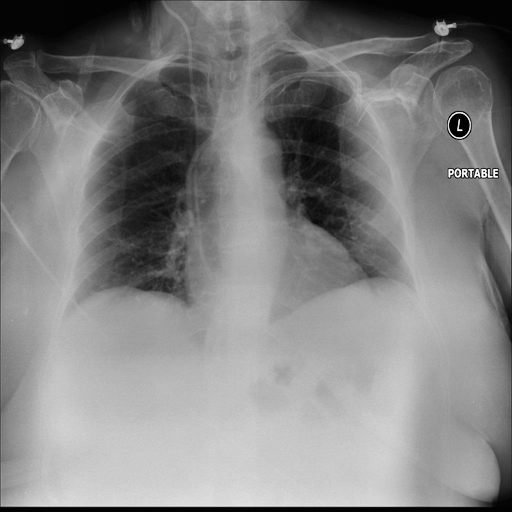
Finding: NORMAL